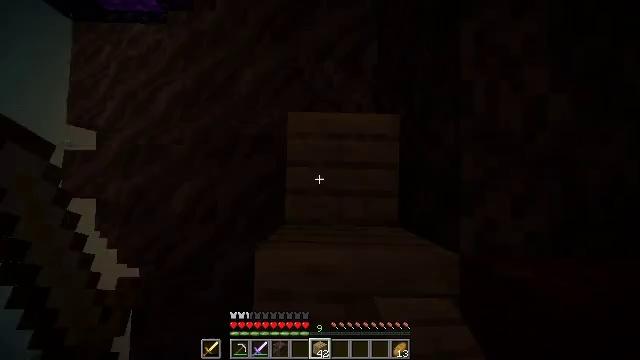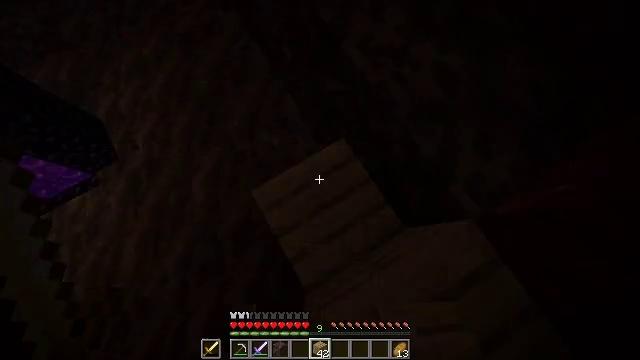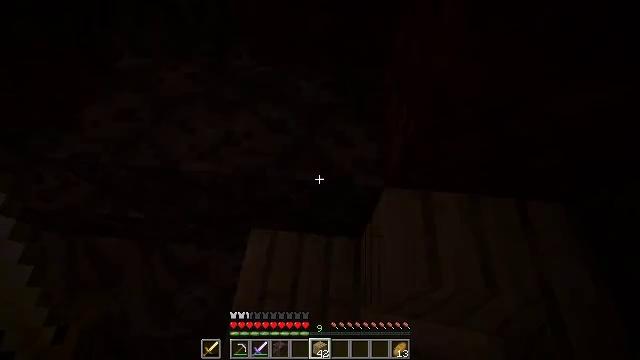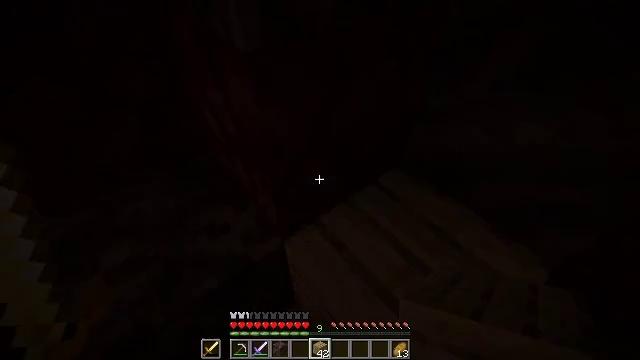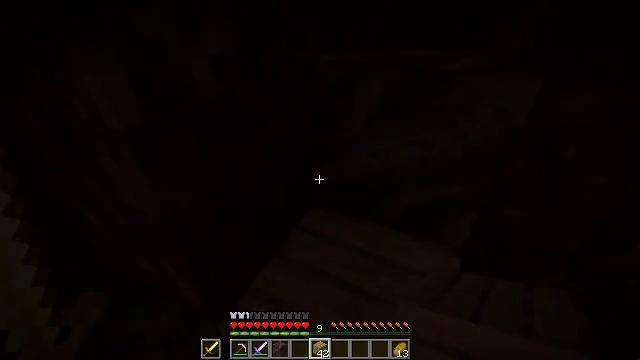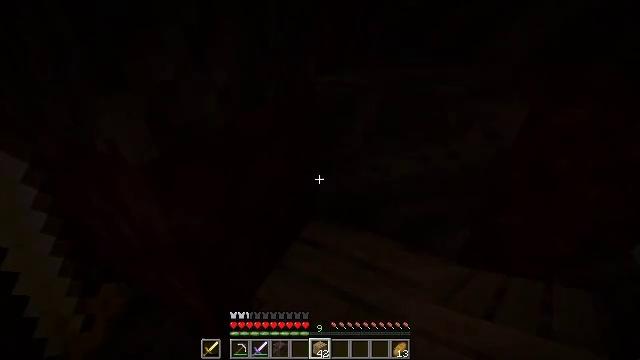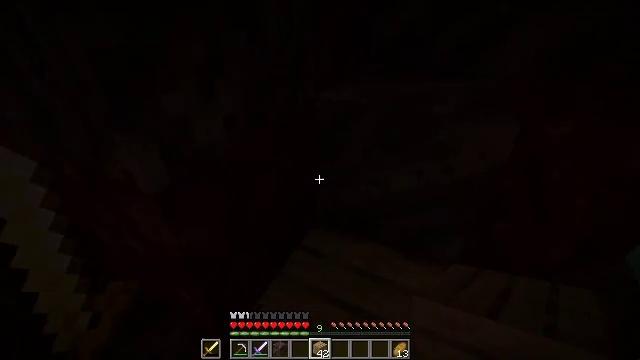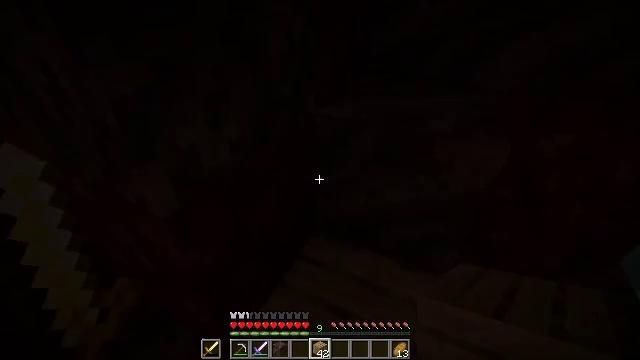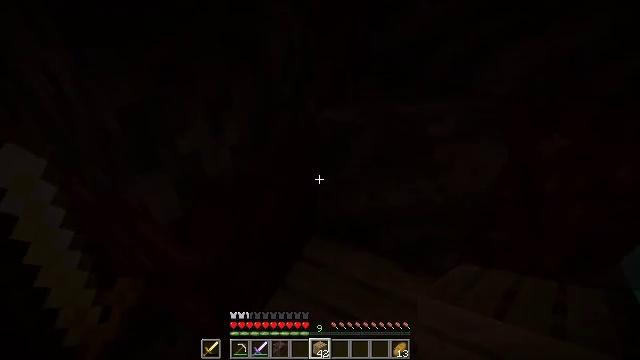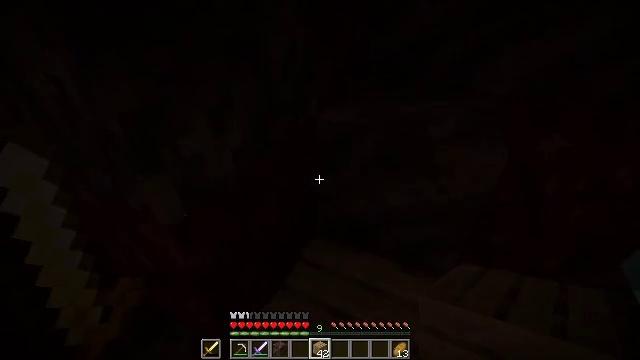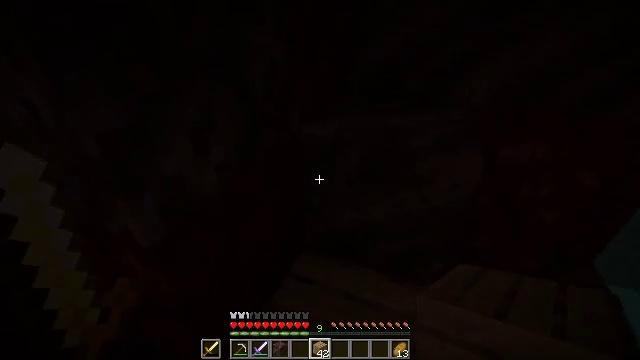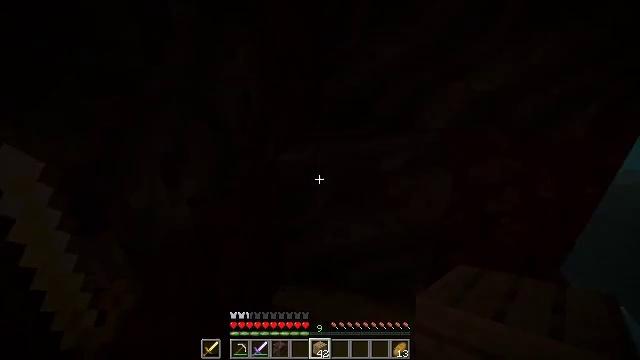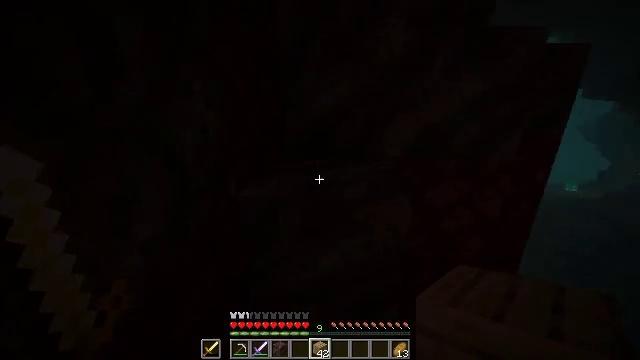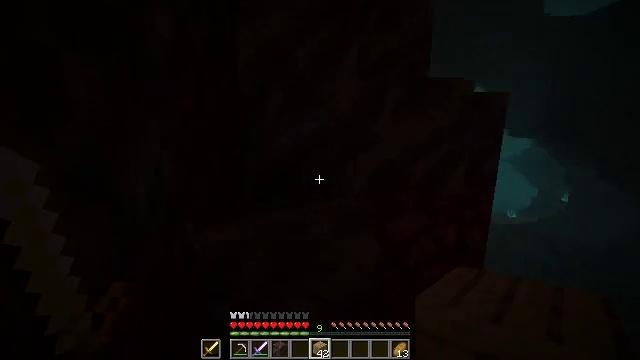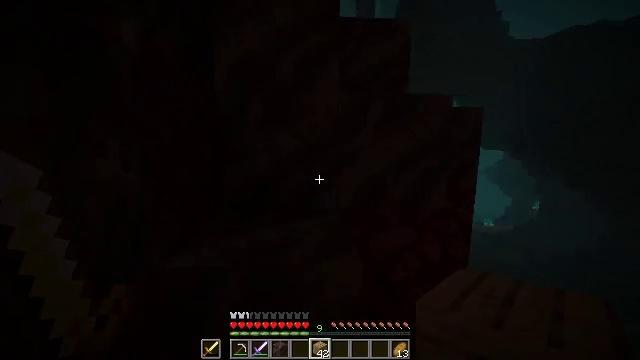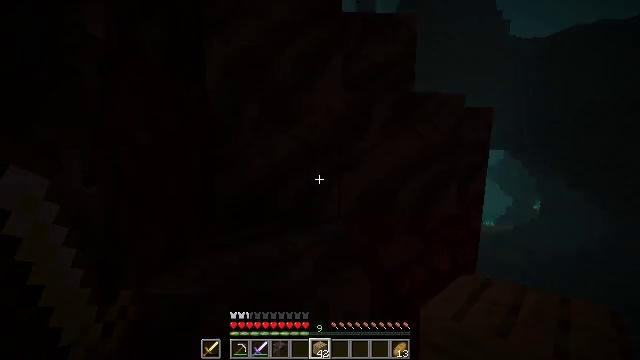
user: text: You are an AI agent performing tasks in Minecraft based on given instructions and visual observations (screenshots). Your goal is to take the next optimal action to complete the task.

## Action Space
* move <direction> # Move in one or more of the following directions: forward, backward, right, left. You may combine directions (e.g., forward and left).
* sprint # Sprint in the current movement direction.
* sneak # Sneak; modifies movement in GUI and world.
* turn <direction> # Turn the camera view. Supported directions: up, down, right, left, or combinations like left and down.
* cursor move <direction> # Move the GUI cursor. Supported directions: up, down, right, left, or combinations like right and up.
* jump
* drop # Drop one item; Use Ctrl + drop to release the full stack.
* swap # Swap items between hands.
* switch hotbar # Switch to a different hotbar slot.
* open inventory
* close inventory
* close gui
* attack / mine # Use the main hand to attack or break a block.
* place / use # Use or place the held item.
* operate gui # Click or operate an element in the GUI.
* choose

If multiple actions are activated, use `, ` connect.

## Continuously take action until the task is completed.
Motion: motion action
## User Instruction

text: Collect soul soil from the ground.
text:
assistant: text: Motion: sneak, turn right and up
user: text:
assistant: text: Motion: sneak, turn right and up
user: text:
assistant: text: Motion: sneak, turn right and up
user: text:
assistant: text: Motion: turn right and up
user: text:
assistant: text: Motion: no_op
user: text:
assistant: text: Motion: no_op
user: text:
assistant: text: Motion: no_op
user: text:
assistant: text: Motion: no_op
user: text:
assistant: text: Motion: no_op
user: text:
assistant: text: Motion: turn right and up
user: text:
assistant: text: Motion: turn right and up
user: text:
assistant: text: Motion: turn right and up
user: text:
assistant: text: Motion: turn right and up
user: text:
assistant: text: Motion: move forward, turn right and up
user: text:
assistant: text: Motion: move forward
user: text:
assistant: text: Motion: no_op
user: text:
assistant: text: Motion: no_op
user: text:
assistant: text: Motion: no_op
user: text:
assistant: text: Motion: move forward
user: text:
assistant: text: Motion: move forward
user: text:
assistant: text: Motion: move forward, turn up
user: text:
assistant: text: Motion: move forward, turn up
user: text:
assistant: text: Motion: move forward, turn left and up, jump
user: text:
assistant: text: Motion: move forward, turn left and up, jump
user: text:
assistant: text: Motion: move forward, jump
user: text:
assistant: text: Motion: move forward, jump
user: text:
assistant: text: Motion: move forward
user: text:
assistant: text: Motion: move forward
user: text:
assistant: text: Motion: no_op
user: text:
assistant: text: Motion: no_op